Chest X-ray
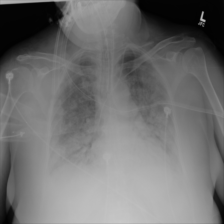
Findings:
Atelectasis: negative
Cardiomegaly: negative
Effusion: negative
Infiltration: positive
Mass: negative
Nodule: negative
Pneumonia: negative
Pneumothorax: negative
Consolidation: negative
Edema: negative
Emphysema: negative
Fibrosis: negative
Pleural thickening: negative
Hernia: negative